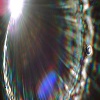
Label: sunburn